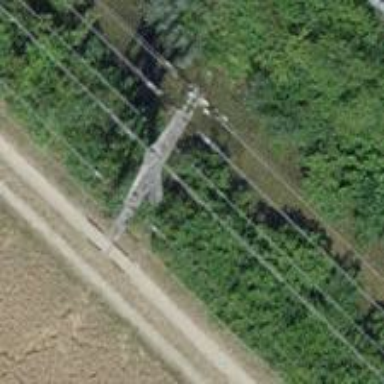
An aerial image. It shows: Concrete power pole.